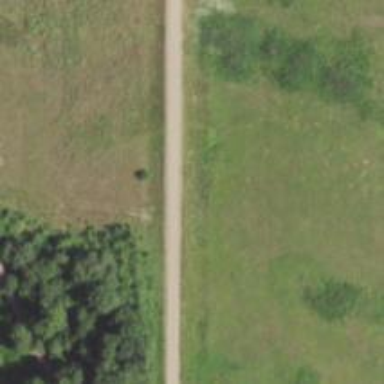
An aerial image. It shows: Unclassified road.